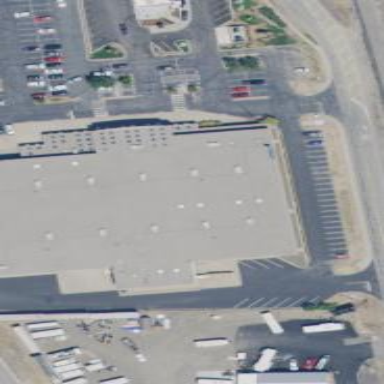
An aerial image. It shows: Building.